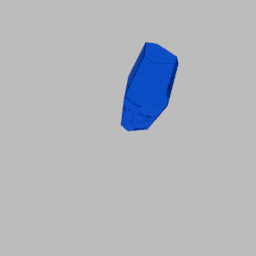
Label: decoration